Question: For more detailed information regarding the motivation behind this goal view my <URL> decided to ask this as a new question entirely as I thought that it had evolved sufficiently to merit doing so. As a summary, I intend to use JDOM in combination with NIO in order to:
1. Gain an exclusive file lock on an xml file.
2. Read the file into a Document object.
3. Make arbitrary changes (with lock still active!).
4. Write the changes back to the xml file.
5. Release the file lock.
Having solved <URL>.

The issue is not with the 'Document' object itself as can be seen by printing the string returned from the following method, using the 'Document' object as input:
'''
public String toXMLString(Node node) {
try {
this.removeBlankTextNodes(node);
StringWriter sw = new StringWriter();
TransformerFactory tf = TransformerFactory.newInstance();
Transformer transformer = tf.newTransformer();
transformer.transform(new DOMSource(node), new StreamResult(sw));
return sw.toString();
} catch (TransformerException ex) {
throw new RuntimeException("Error converting to String", ex);
}
}
'''
Neither does the append issue occur when a new channel is established to the same file and used as the 'result' of 'Transformer.transform()'. So this issue only appears to occur when the (perhaps this is why they chose to close the channel automatically when calling 'DocumentBuilder.parse()'.
I have checked the documentation quite thoroughly and cannot find any related options for specifying the output of Transformer.transform (I have searched Transformer/Transformer factory/StreamResult), although since many of the classes are abstract I am struggling to find the actual implementation code. When examining the 'StreamResult' object in debugger, it actually appears that the append option is set to false, so my main suspicion is that I need to somehow clear the channel (or a related buffer?) after the read operation has completed. One last thing which I tried is to open the channel with just about every option apart from 'APPEND' using the code 'channel.open(Paths.get(path), StandardOpenOption.CREATE)'; this again has no effect. Note that I cannot just close and reopen the channel as this will release the file lock. Any pointers/advice would be great! Code below:
'''
import java.nio.channels.*;
import javax.xml.parsers.*;
import javax.xml.transform.*;
import javax.xml.transform.dom.DOMSource;
import javax.xml.transform.stream.StreamResult;
import javax.xml.xpath.*;
import org.w3c.dom.*;
import org.xml.sax.SAXException;
public class Test2{
String path = "...Test 2.xml";
public Test2(){
Document doc = null;
DocumentBuilderFactory dbFactory;
DocumentBuilder dBuilder;
NodeList itemList;
Transformer transformer;
FileChannel channel;
Element newElement;
int prevNumber;
TransformerFactory transformerFactory ;
DOMSource source;
StreamResult result;
NonClosingInputStream ncis = null;
try {
channel = new RandomAccessFile(new File(path), "rw").getChannel();
FileLock lock = channel.lock(0L, Long.MAX_VALUE, false);
try {
dbFactory = DocumentBuilderFactory.newInstance();
dBuilder = dbFactory.newDocumentBuilder();
ncis = new NonClosingInputStream(Channels.newInputStream(channel));
doc = dBuilder.parse(ncis);
} catch (SAXException | IOException | ParserConfigurationException e) {
e.printStackTrace();
}
doc.getDocumentElement().normalize();
itemList = doc.getElementsByTagName("Item");
newElement = doc.createElement("Item");
prevNumber = Integer.parseInt(((Element) itemList.item(itemList.getLength() - 1)).getAttribute("Number"));
newElement.setAttribute("Number", (prevNumber + 1) + "");
doc.getDocumentElement().appendChild(newElement);
transformerFactory = TransformerFactory.newInstance();
transformer = transformerFactory.newTransformer();
source = new DOMSource(doc);
//channel.open(Paths.get(path), StandardOpenOption.CREATE);
result = new StreamResult(Channels.newOutputStream(channel));
transformer.setOutputProperty("{http://xml.apache.org/xslt}indent-amount", "4");
transformer.setOutputProperty(OutputKeys.OMIT_XML_DECLARATION, "no");
transformer.setOutputProperty(OutputKeys.METHOD, "xml");
transformer.setOutputProperty(OutputKeys.INDENT, "yes");
transformer.setOutputProperty(OutputKeys.ENCODING, "UTF-8");
transformer.transform(source, result);
channel.close();
} catch (IOException | TransformerException e) {
e.printStackTrace();
} finally {
try {
ncis.reallyClose();
} catch (IOException e) {
e.printStackTrace();
}
}
}
class NonClosingInputStream extends FilterInputStream {
public NonClosingInputStream(InputStream it) {
super(it);
}
@Override
public void close() throws IOException {
// Do nothing.
}
public void reallyClose() throws IOException {
// Actually close.
in.close();
}
}
public static void main(String[] args){
new Test2();
}
}
'''
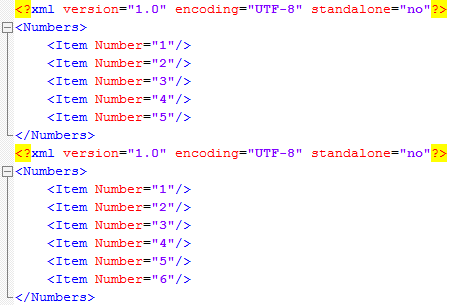
Answer: This is almost surely happening because your channel is positioned at the end of the file after reading it in.
You should be able to remedy this by doing the following before carrying out the transform:
'''
channel.truncate(0);
'''
this should truncate the file to a size of 0 and reset the position to 0.
<URL>